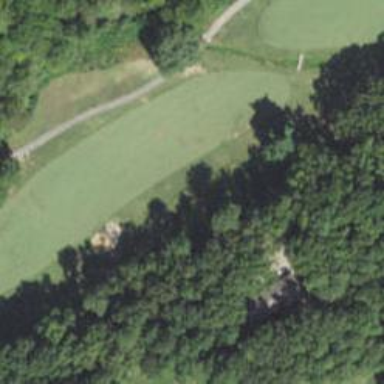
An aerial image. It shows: Grassy area designated as golf fairway.